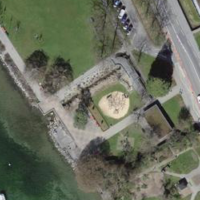
EUNIS habitat code: 53
Species observed at this site:
Trifolium repens
Anas platyrhynchos